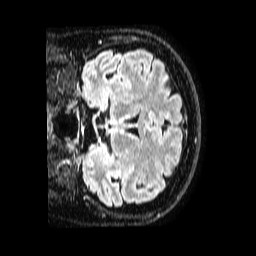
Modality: FLAIR
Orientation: coronal
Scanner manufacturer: philips
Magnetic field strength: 1.5 T
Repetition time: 4.8 s
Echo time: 0.3 s